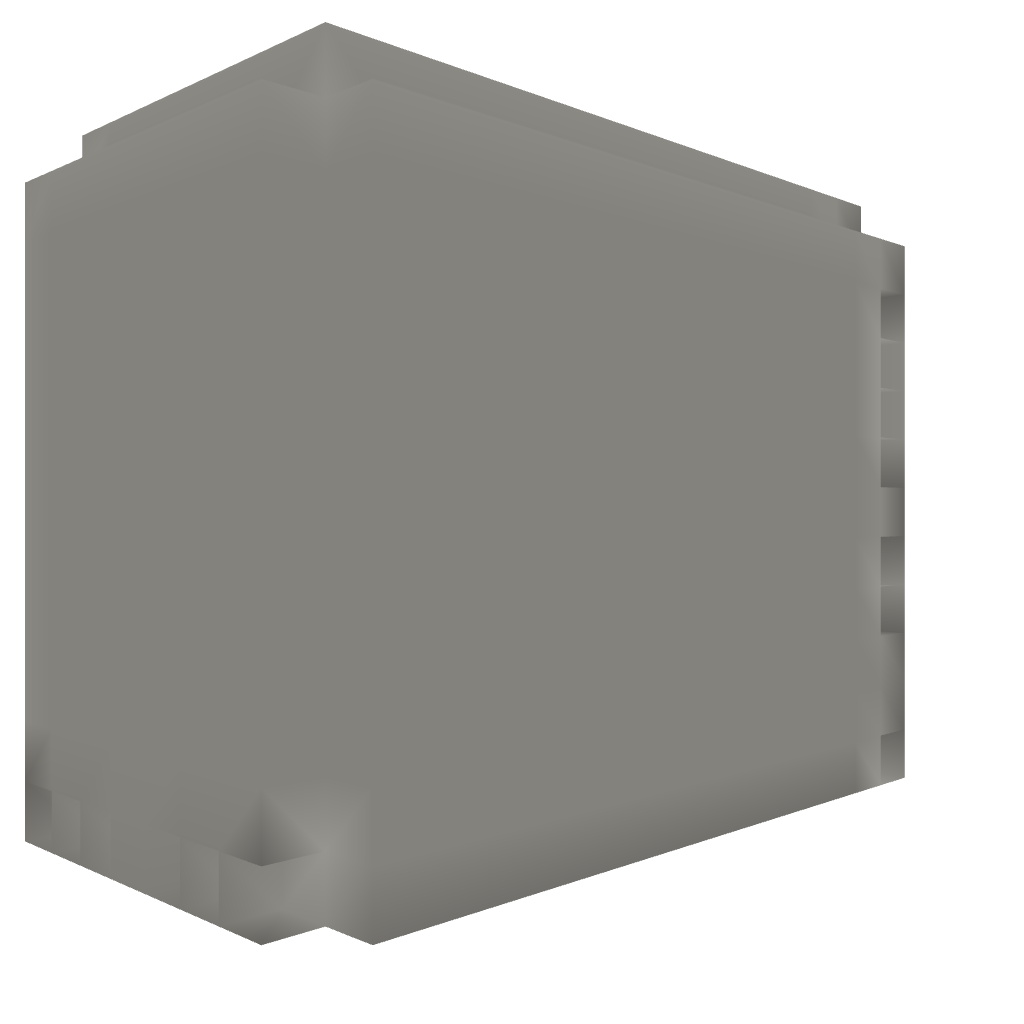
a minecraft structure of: Easy 7-Segment Counter by Chunkie